Field crop: maize
Growth stage: 1
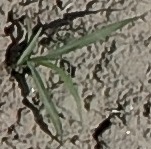
Species: sorghum